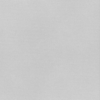
Label: dusty